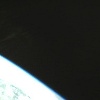
Label: space